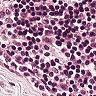
Metastatic tissue present: no